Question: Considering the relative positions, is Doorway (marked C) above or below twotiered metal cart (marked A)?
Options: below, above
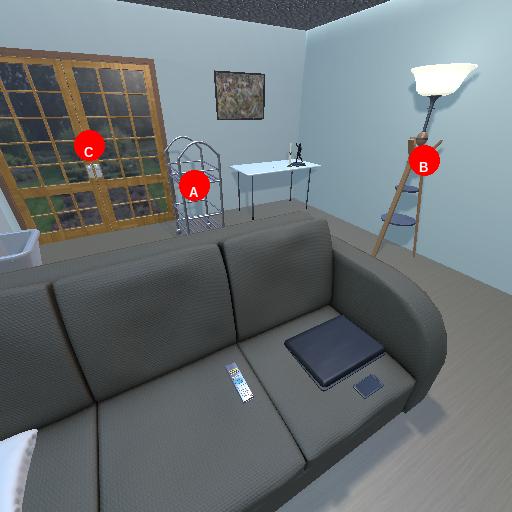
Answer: below